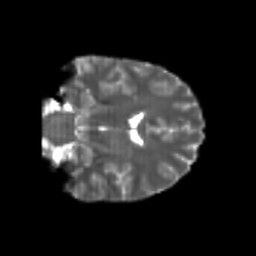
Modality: T2w
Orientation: coronal
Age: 26
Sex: male
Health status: healthy
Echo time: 0.074 s